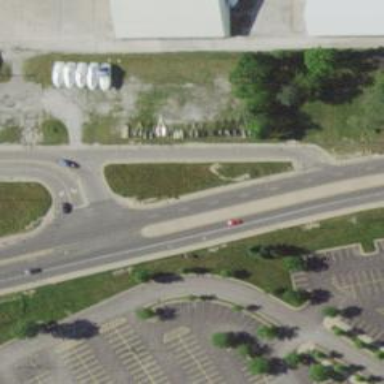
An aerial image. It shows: Tertiary_link road with asphalt surface.